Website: home-depot
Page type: newsletter-management
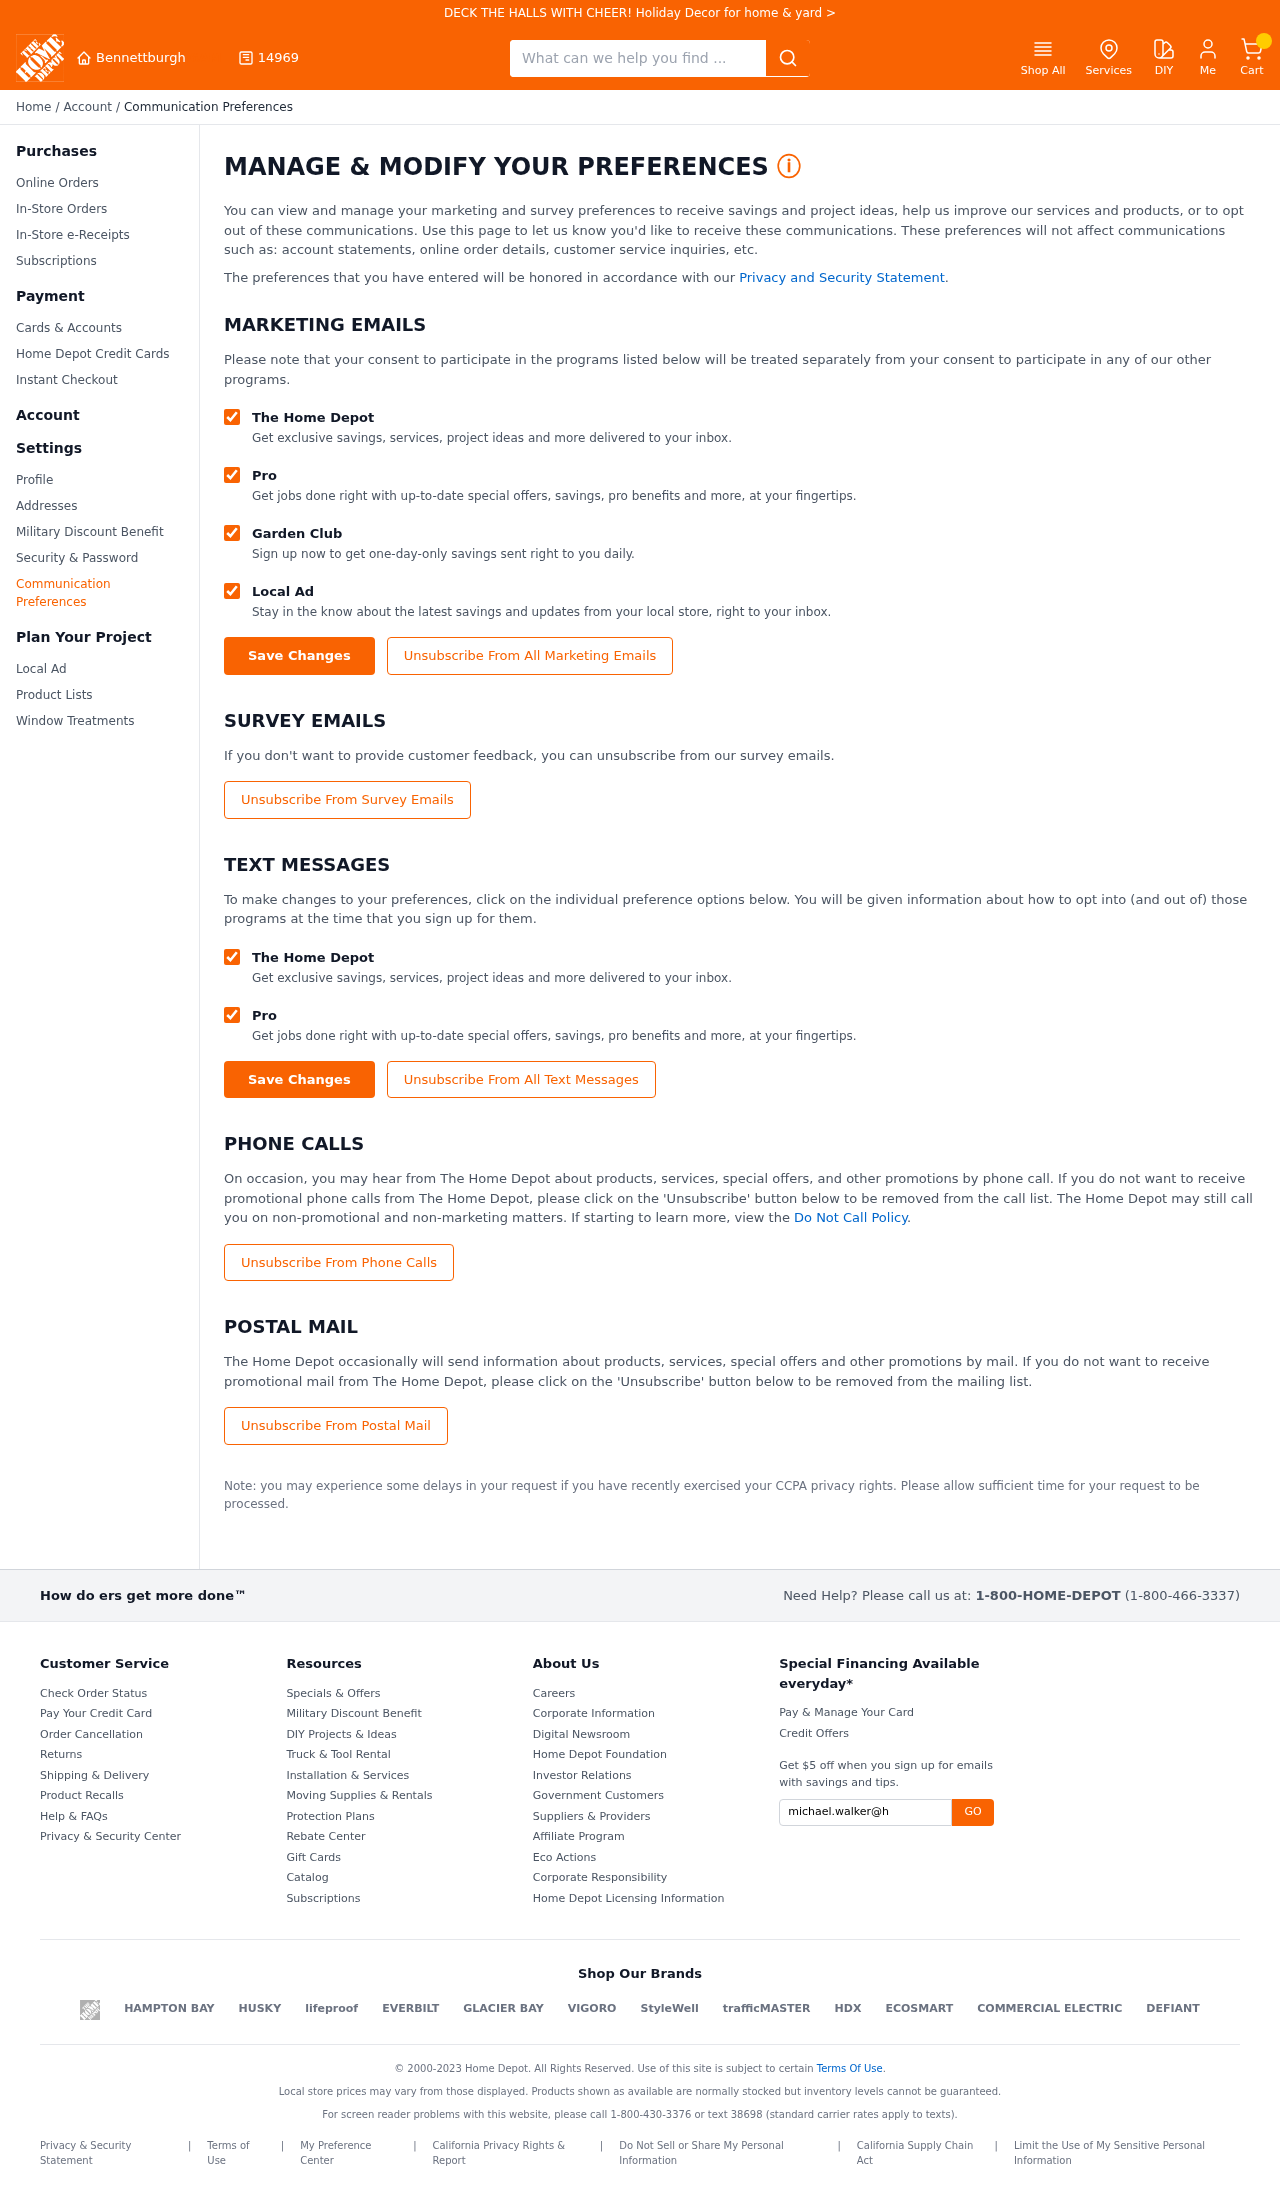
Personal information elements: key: PII_CITY
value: Bennettburgh
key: PII_POSTCODE
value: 14969
Search elements: key: HEADER_SEARCH
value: What can we help you find ...